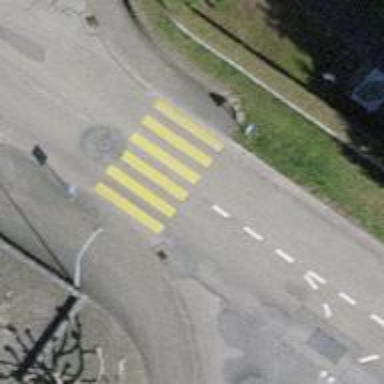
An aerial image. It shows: Uncontrolled zebra crossing on the road.